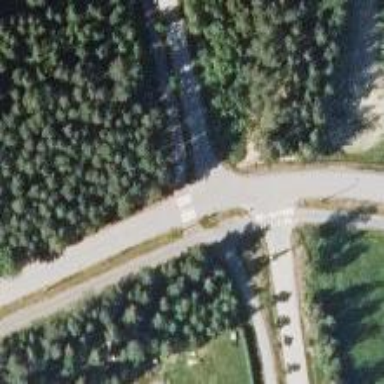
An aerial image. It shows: Marked crossing on the road.